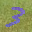
Label: 3